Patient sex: M
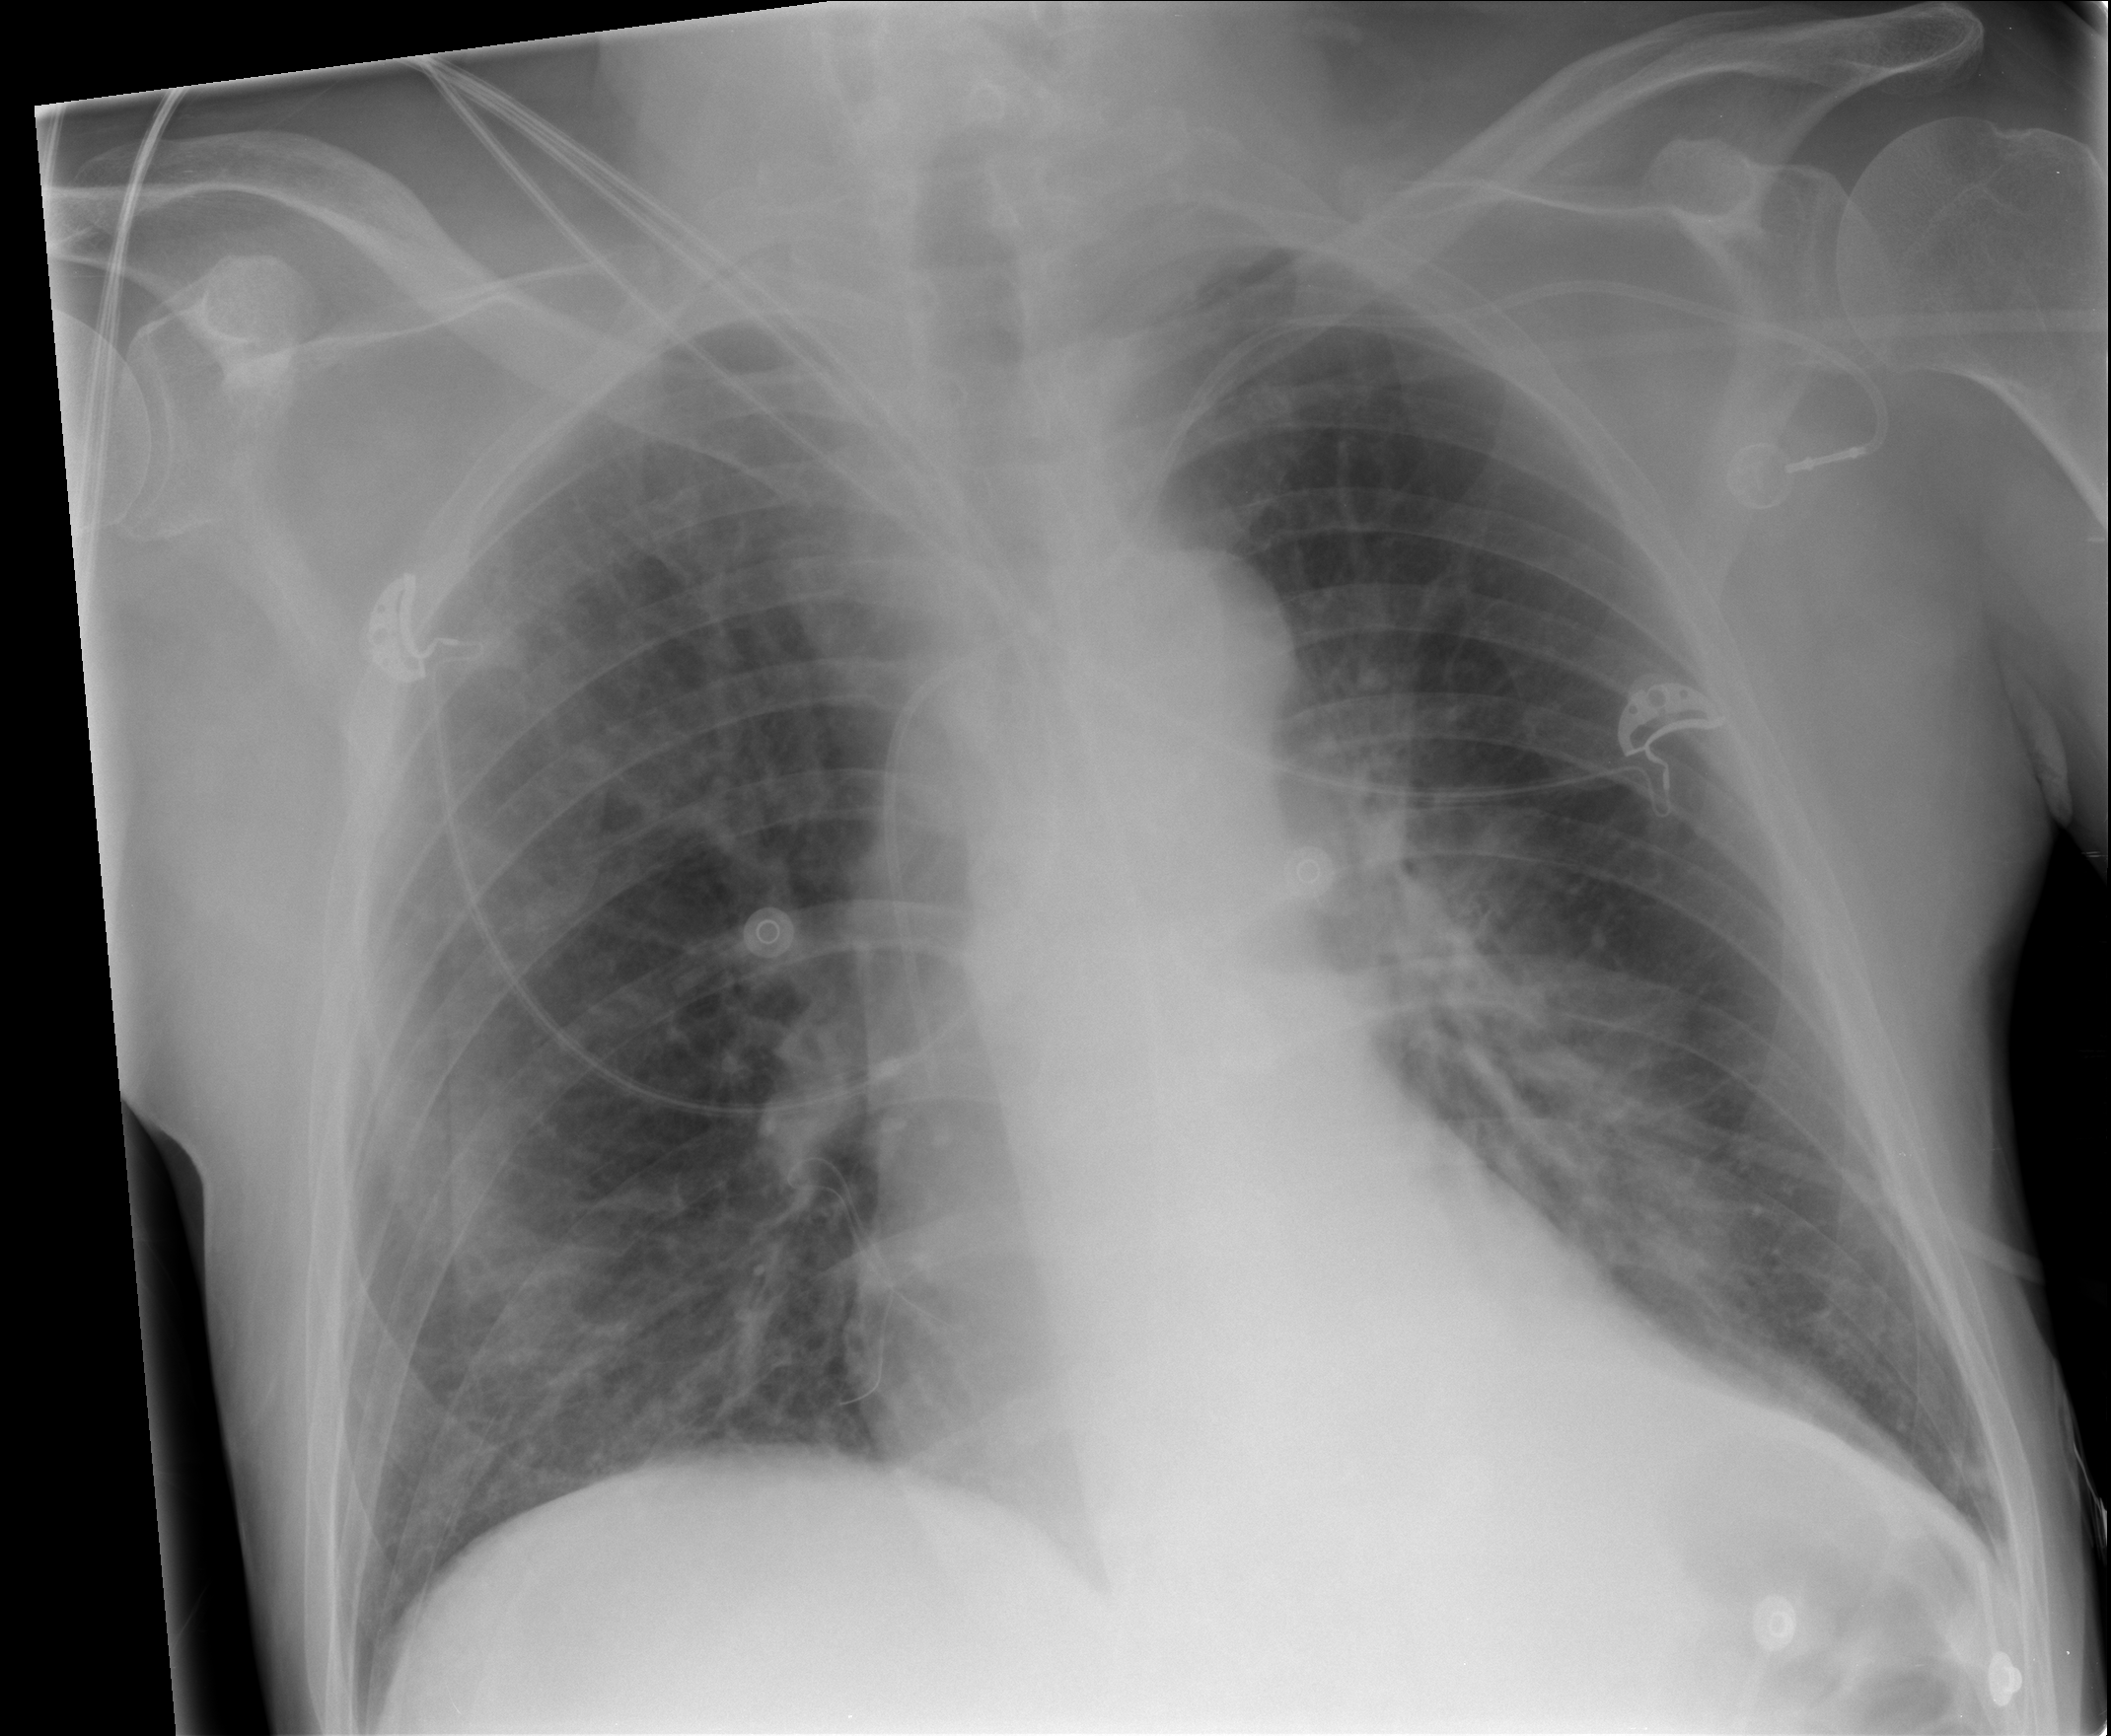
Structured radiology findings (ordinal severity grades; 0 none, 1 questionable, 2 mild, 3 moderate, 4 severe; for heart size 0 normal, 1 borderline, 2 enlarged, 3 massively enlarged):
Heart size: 0
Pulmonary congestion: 2
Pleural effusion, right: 0
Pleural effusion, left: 0
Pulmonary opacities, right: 1
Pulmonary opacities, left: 1
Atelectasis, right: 0
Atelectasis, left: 0